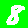
Digit: 8